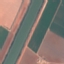
Land use / land cover class: River